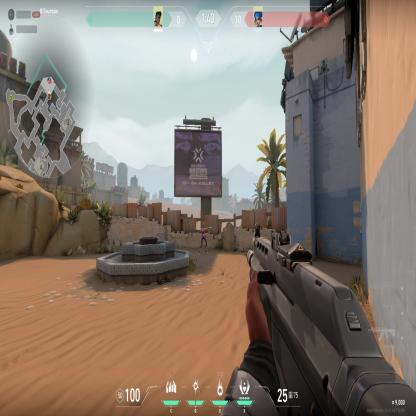
Label: enemy